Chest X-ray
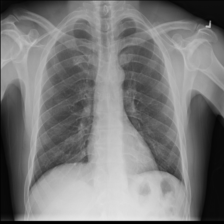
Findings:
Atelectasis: negative
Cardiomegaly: negative
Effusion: negative
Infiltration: positive
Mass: negative
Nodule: negative
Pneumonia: negative
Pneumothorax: negative
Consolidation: negative
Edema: negative
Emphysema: negative
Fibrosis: negative
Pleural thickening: negative
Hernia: negative